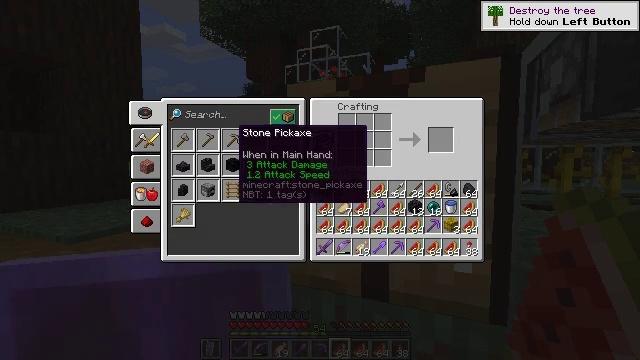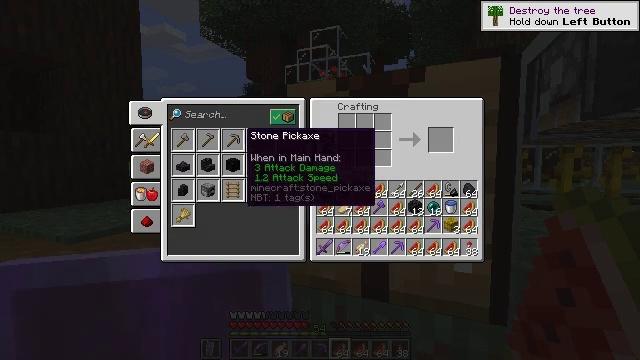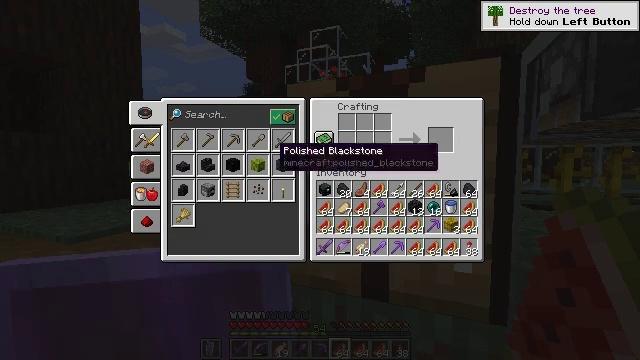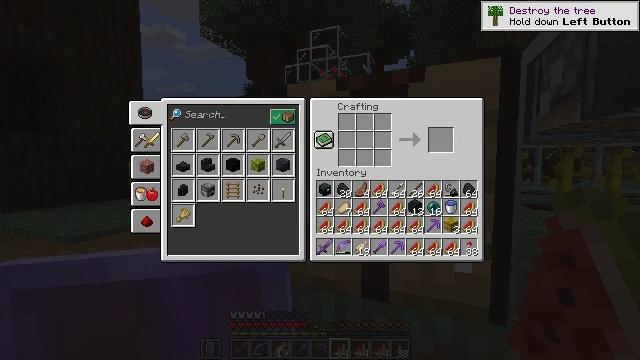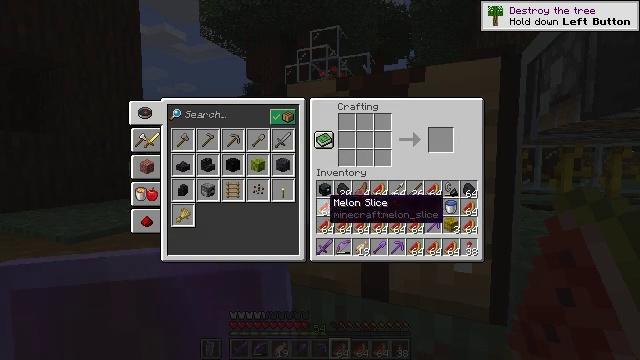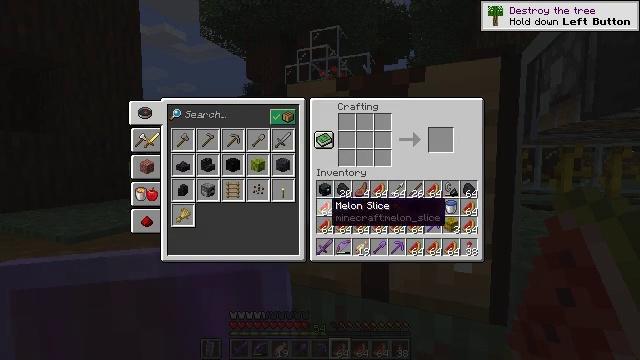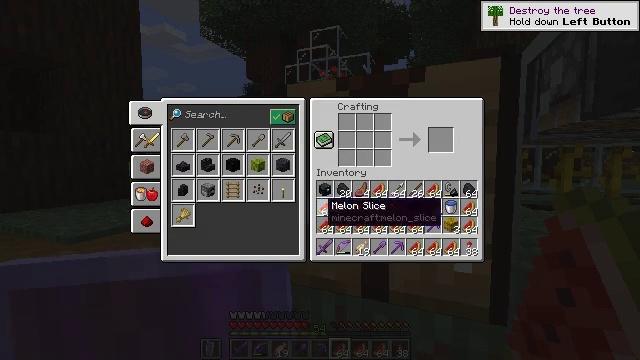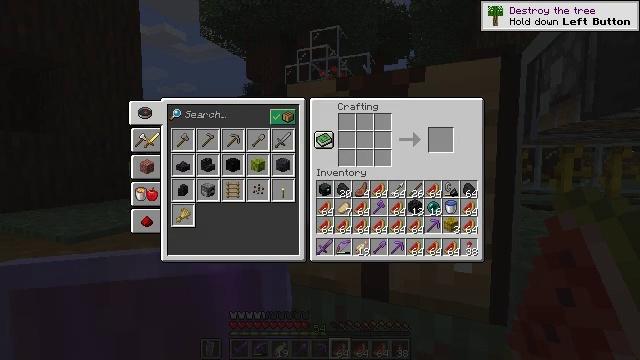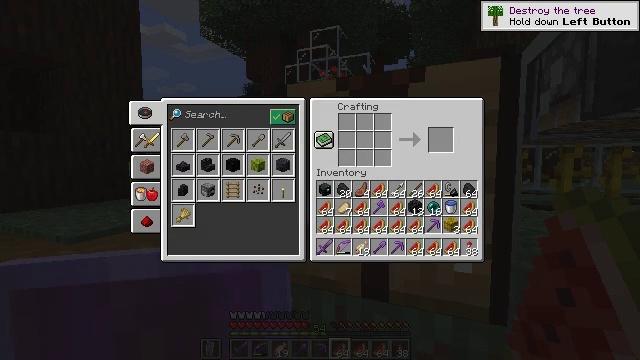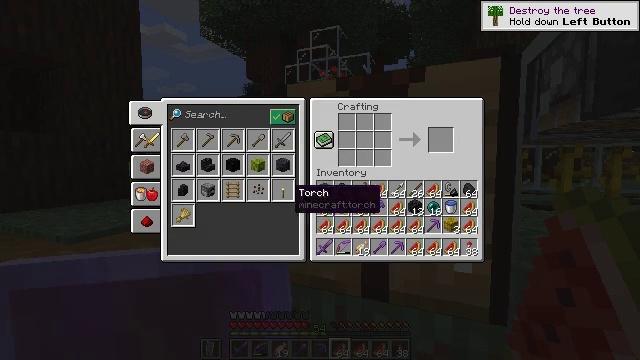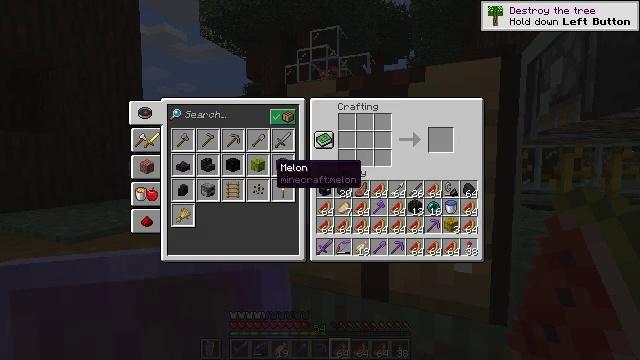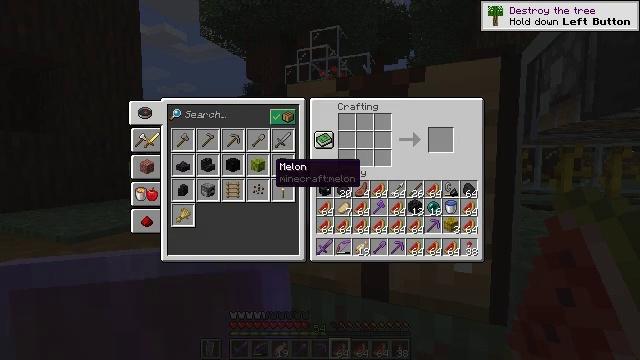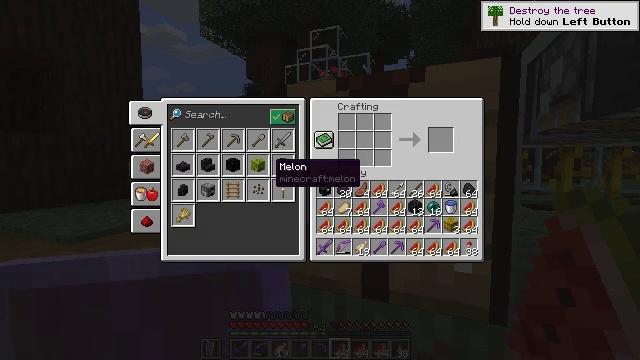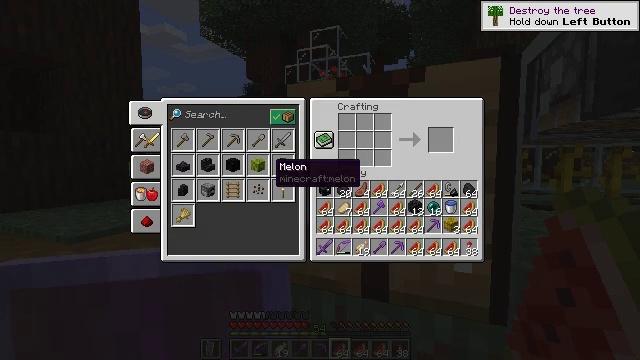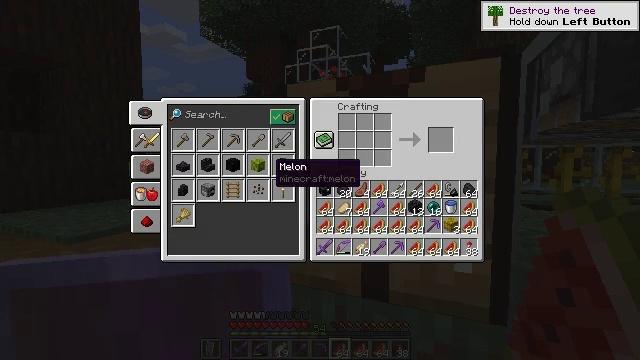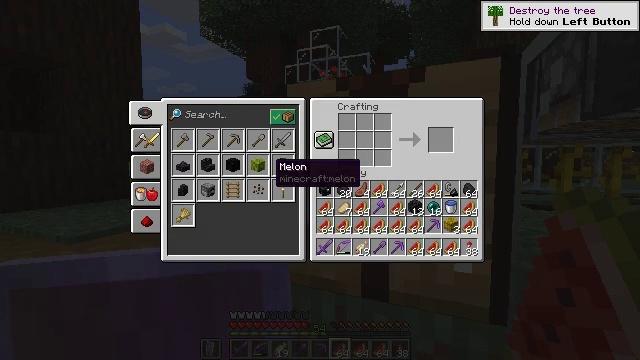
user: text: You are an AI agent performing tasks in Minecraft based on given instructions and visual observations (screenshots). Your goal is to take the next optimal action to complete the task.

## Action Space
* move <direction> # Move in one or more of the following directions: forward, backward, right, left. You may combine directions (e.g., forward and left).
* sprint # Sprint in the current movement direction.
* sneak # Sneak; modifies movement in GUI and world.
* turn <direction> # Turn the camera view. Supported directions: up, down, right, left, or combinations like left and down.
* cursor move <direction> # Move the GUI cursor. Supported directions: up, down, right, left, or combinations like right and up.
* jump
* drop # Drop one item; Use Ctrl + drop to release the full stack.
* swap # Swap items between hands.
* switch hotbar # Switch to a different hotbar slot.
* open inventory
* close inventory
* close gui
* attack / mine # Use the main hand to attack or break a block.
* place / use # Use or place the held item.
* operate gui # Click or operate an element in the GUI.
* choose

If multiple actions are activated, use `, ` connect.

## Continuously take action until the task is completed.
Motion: motion action
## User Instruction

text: Combine melon slices to craft a melon.
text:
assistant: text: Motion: turn right
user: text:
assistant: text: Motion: turn right and down
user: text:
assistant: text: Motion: turn right and down
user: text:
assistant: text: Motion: turn right and down
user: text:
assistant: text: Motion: no_op
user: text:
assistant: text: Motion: no_op
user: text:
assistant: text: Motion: turn left
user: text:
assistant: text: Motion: turn left
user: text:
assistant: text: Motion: turn up
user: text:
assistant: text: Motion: turn left and up
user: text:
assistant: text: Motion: no_op
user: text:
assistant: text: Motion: no_op
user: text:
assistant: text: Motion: no_op
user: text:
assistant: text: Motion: no_op
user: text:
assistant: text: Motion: no_op
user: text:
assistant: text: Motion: sneak, turn left
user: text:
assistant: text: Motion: sneak
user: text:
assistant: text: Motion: sneak
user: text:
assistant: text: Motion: sneak
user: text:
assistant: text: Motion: sneak, attack / mine
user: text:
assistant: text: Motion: sneak, attack / mine
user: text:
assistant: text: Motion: sneak, attack / mine
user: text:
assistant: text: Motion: sneak, attack / mine
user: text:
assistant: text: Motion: sneak, turn right
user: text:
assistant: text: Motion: sneak, turn right
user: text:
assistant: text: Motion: sneak, turn right
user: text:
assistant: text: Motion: sneak, turn right
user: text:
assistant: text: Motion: sneak, turn right
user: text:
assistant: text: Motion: sneak, turn right
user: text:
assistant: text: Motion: sneak, turn right